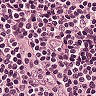
Metastatic tissue present: no